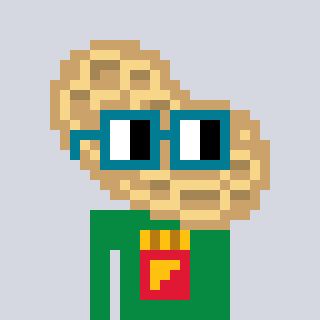
a pixel art character with square dark green glasses, a peanut-shaped head and a green-colored body on a cool background